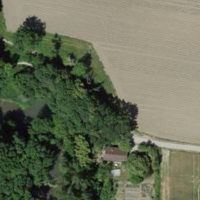
EUNIS habitat code: 52
Species observed at this site:
Allium ursinum
Phalacrocorax carbo
Scilla bifolia
Equisetum telmateia
Lamium galeobdolon